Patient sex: M
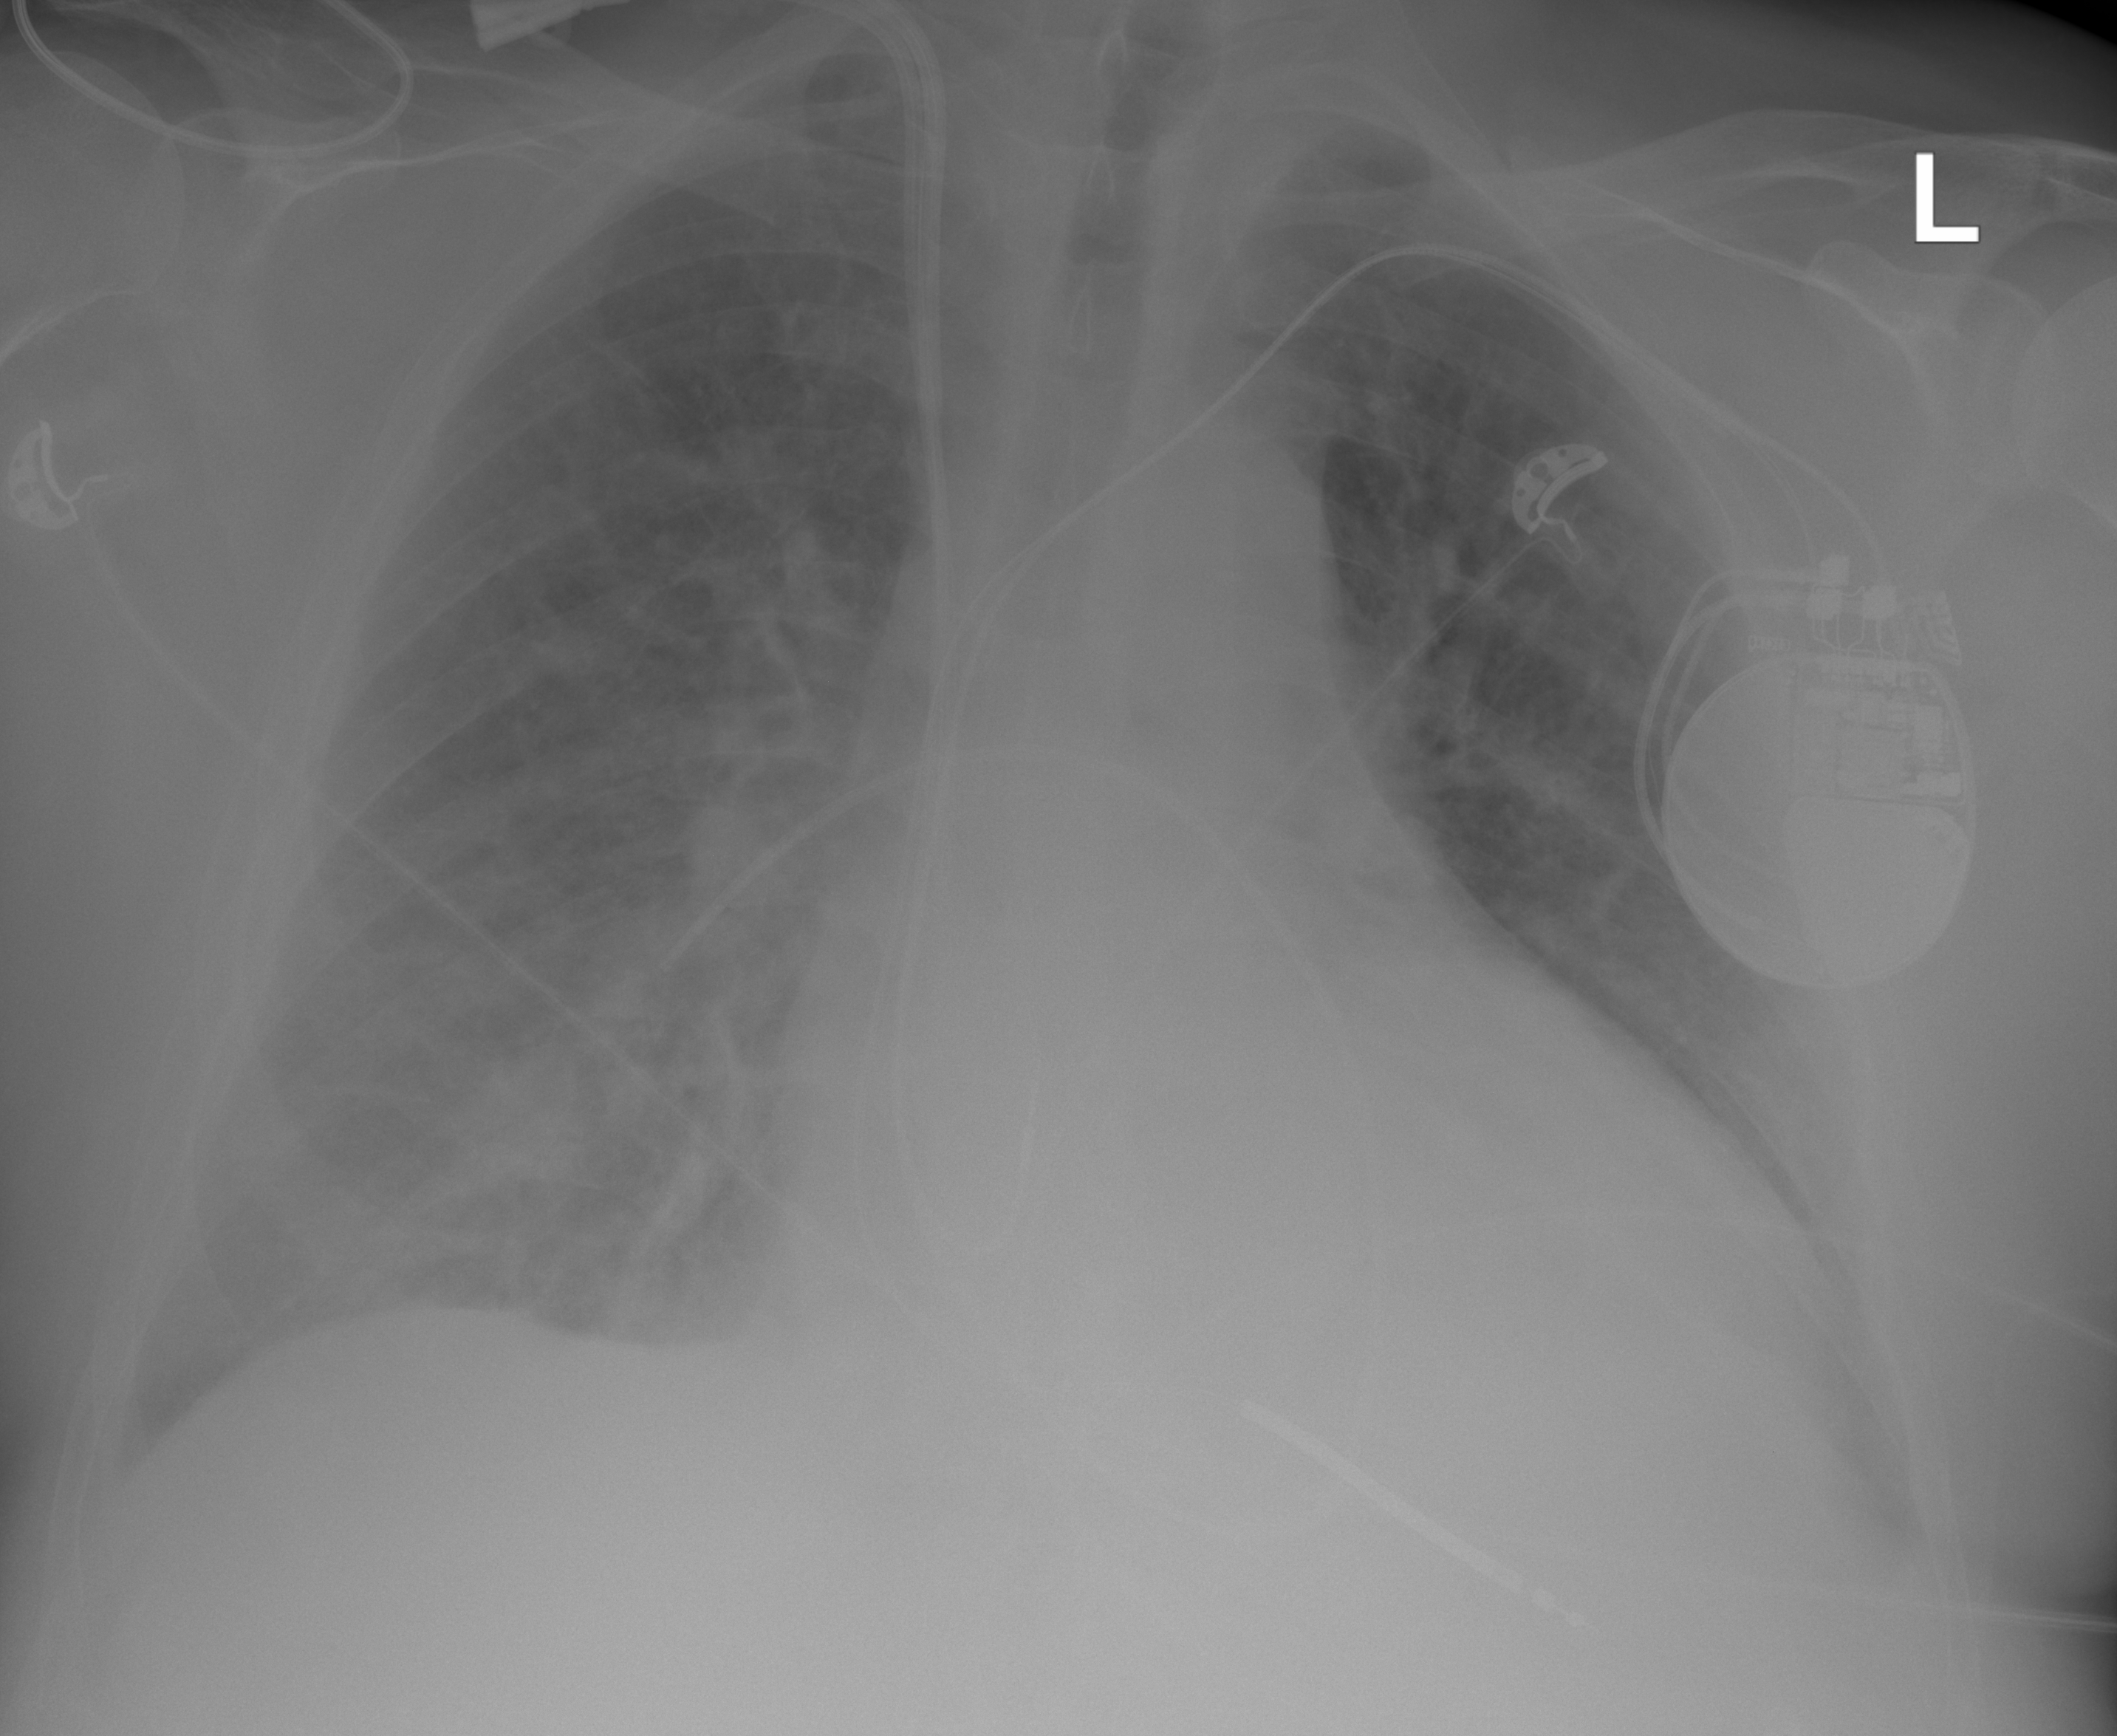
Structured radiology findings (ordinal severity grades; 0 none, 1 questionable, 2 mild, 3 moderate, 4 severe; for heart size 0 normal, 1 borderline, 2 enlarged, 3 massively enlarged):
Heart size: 3
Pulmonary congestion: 3
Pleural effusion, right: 1
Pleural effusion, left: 2
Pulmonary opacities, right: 2
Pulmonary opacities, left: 0
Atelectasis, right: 2
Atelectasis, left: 1